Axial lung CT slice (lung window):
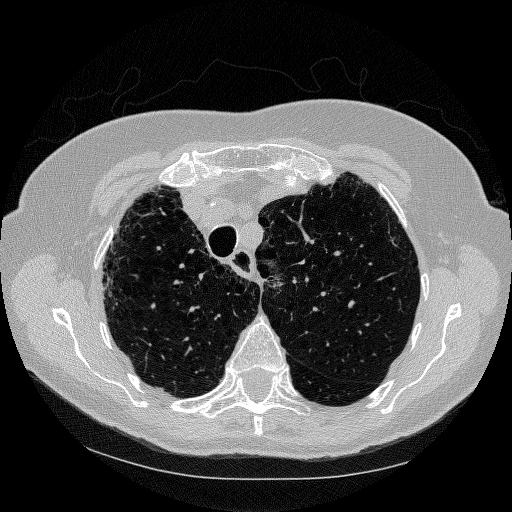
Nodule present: no